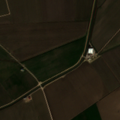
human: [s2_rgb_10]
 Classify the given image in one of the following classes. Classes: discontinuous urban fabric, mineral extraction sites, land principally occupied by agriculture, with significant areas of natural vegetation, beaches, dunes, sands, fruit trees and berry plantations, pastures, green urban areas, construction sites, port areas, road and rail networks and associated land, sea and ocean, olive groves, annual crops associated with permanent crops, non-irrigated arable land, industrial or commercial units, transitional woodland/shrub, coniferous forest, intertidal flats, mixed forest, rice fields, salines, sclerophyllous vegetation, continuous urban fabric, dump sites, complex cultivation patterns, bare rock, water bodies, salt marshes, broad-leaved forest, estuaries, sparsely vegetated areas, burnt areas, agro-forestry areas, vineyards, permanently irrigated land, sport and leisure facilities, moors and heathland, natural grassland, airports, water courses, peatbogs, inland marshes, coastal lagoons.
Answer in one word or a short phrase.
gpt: permanently irrigated land